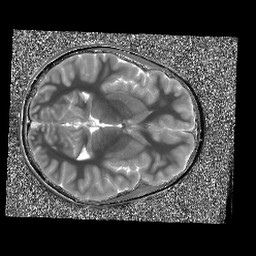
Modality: T1map
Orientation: axial
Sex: female
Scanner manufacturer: siemens
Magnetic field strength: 3 T
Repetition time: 5 s
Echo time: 0.00368 s